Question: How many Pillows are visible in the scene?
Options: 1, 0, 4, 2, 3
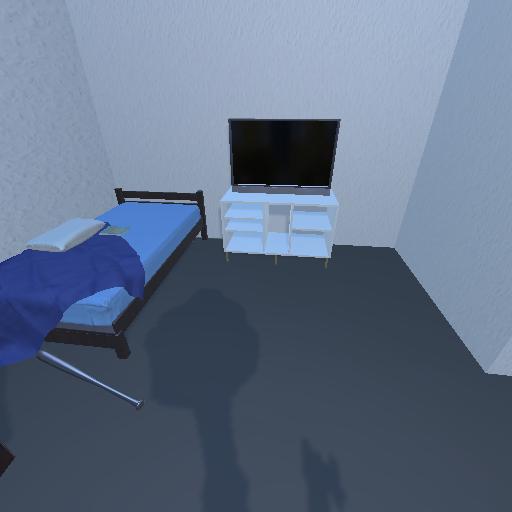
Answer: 1